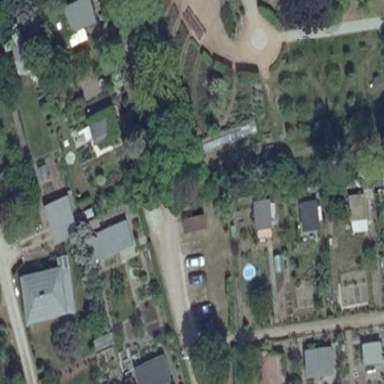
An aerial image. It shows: Garden area designated for leisure land.